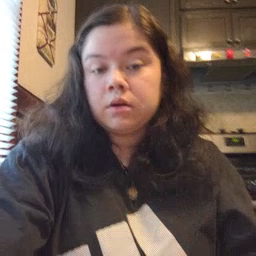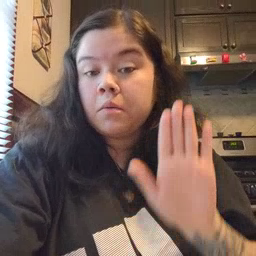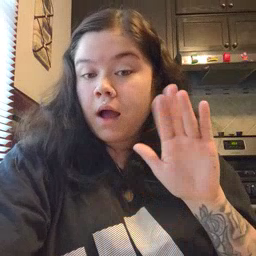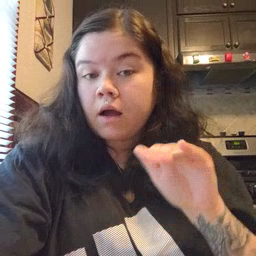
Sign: bye